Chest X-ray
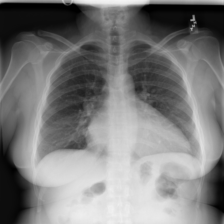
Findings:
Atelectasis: negative
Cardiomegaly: positive
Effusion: negative
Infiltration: negative
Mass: negative
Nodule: negative
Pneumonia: negative
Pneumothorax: negative
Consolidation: negative
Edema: negative
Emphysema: negative
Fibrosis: negative
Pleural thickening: negative
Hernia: negative